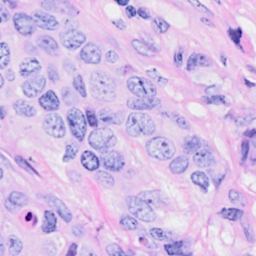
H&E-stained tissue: Breast